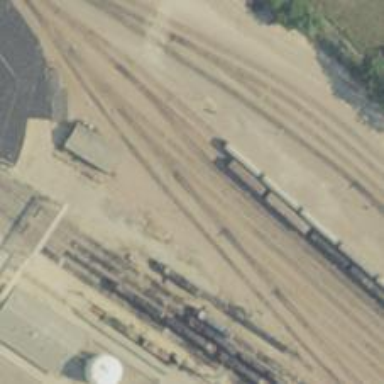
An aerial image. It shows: Railway siding with rails.